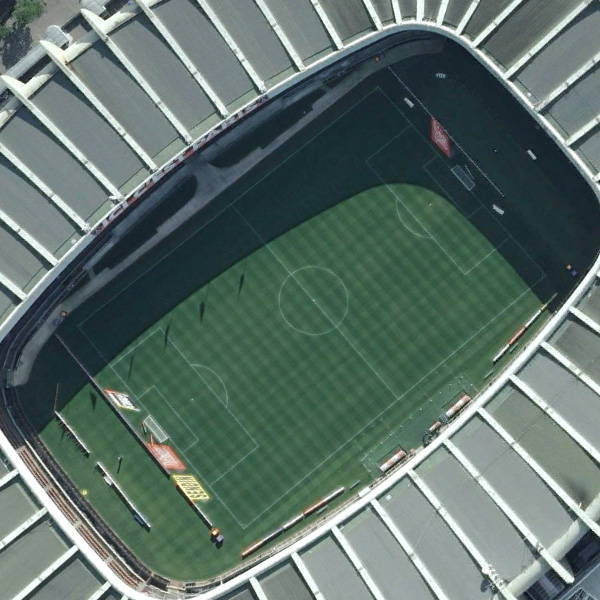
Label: Stadium